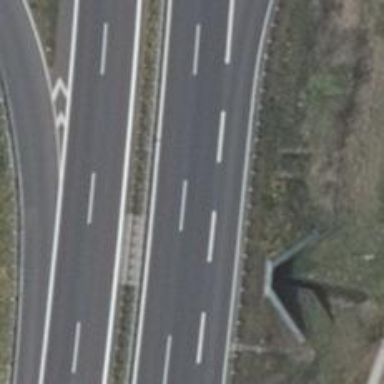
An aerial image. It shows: Motorway junction.